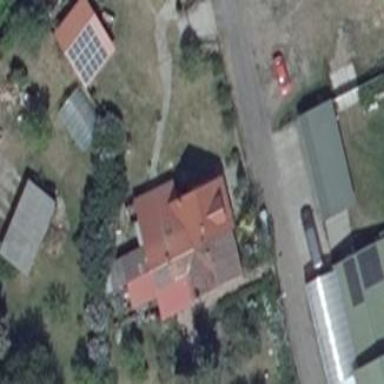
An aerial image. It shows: Residential building.